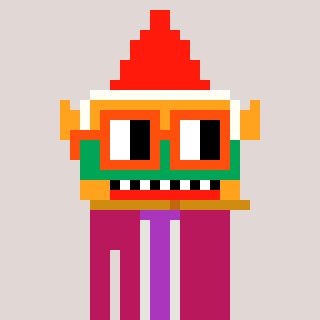
a pixel art character with square orange glasses, a gnome-shaped head and a darkpink-colored body on a warm background